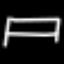
Label: bed